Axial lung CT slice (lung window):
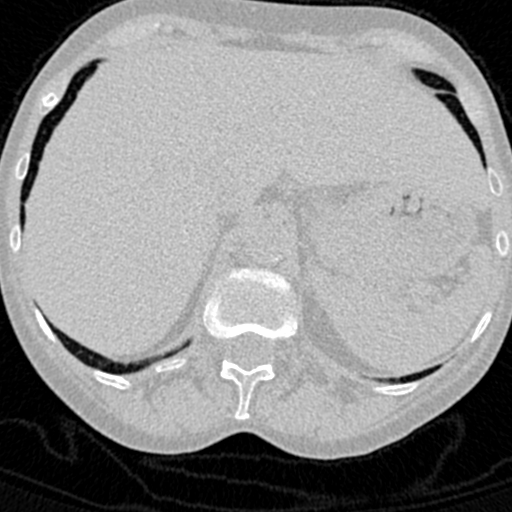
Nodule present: no